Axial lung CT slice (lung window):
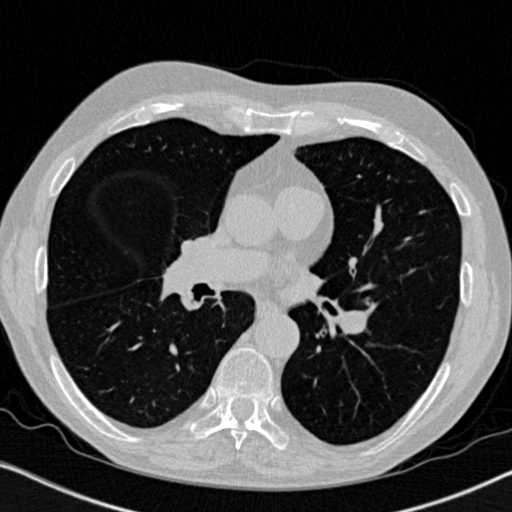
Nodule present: no